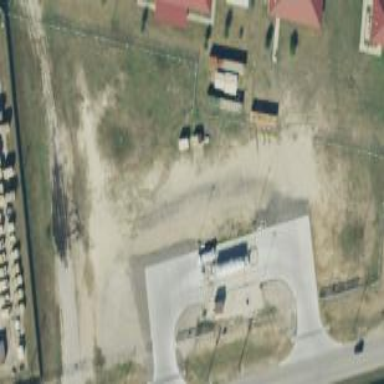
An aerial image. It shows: Military area designated for fuel storage.